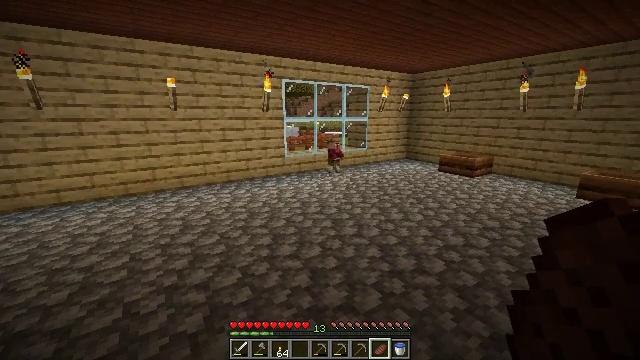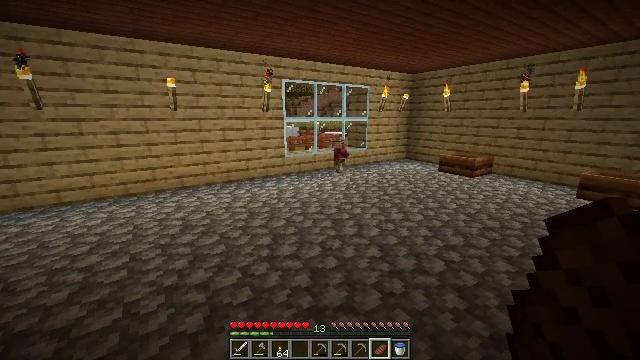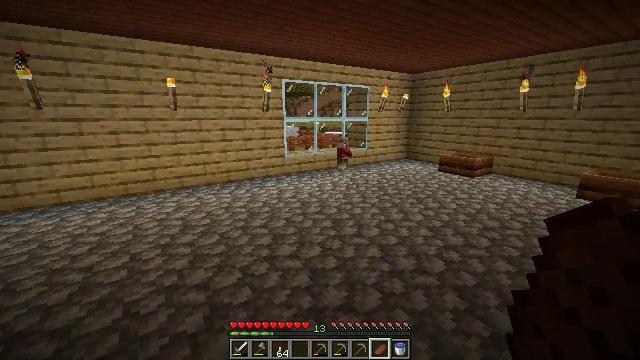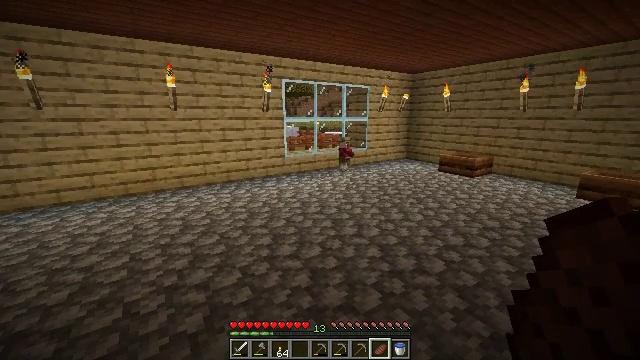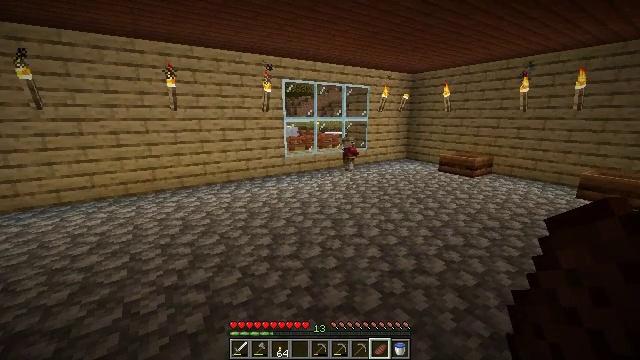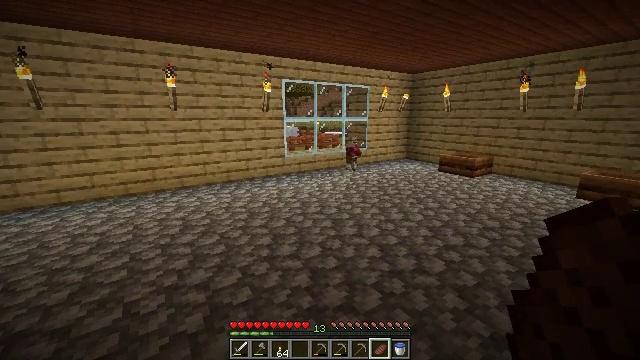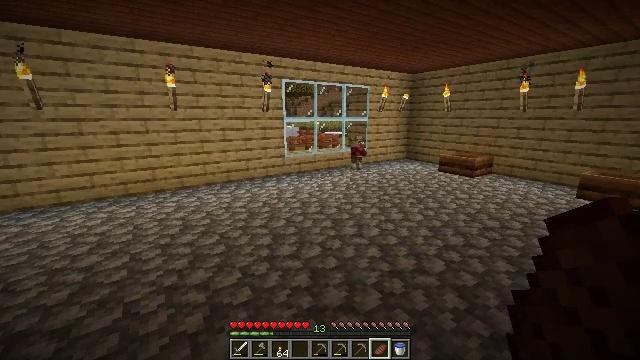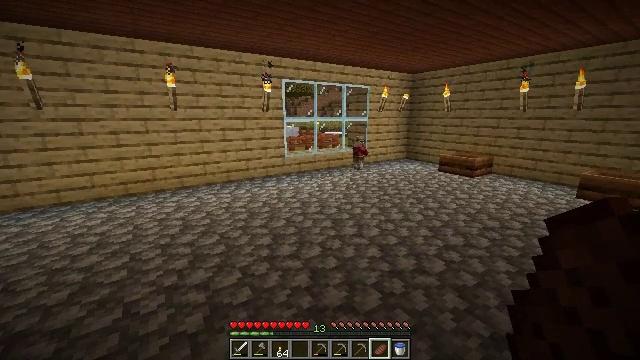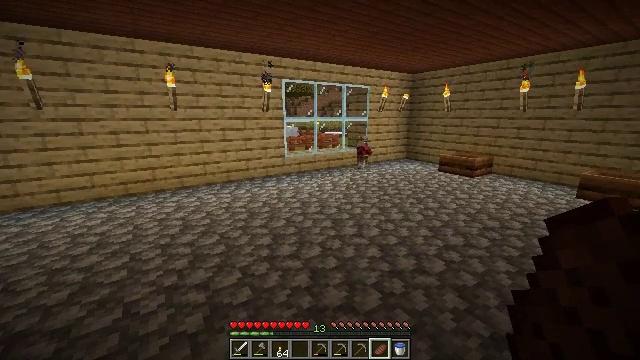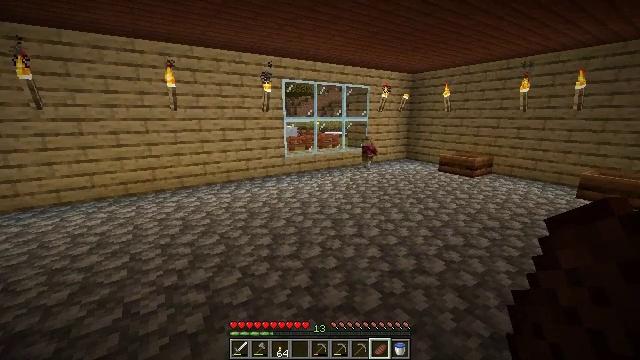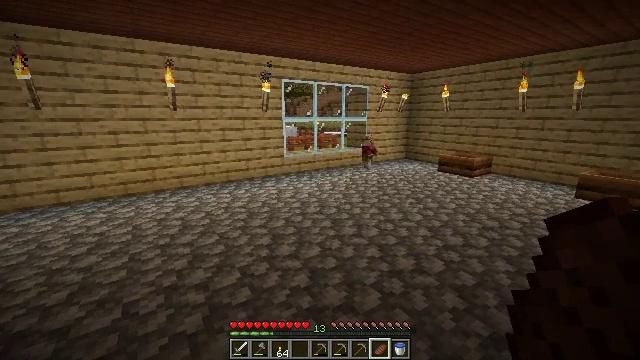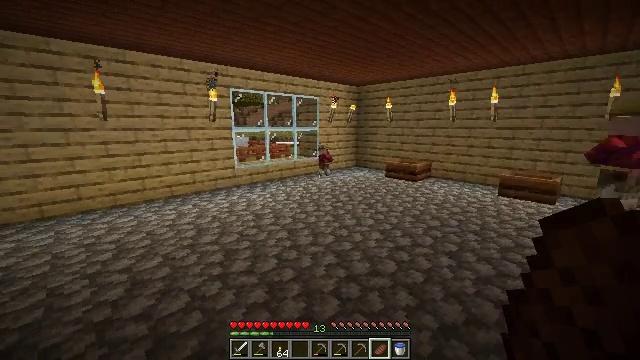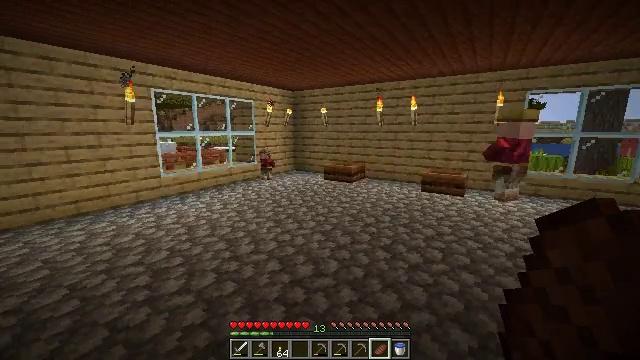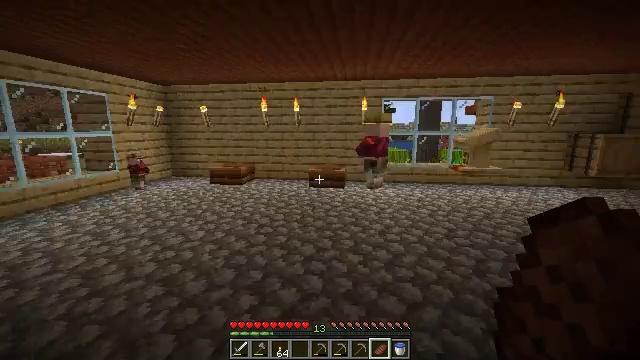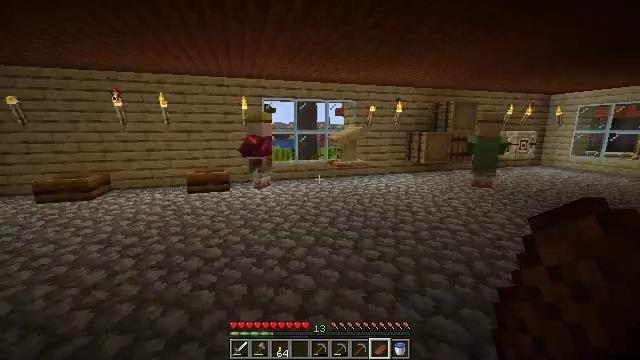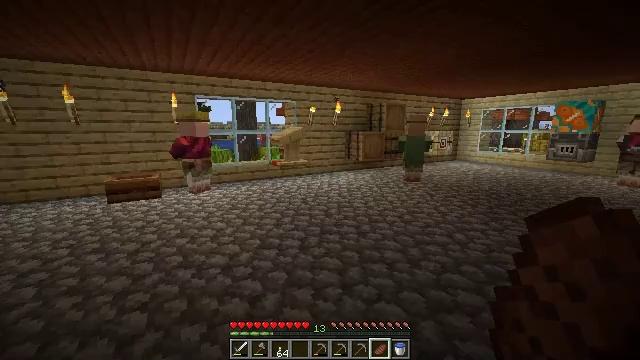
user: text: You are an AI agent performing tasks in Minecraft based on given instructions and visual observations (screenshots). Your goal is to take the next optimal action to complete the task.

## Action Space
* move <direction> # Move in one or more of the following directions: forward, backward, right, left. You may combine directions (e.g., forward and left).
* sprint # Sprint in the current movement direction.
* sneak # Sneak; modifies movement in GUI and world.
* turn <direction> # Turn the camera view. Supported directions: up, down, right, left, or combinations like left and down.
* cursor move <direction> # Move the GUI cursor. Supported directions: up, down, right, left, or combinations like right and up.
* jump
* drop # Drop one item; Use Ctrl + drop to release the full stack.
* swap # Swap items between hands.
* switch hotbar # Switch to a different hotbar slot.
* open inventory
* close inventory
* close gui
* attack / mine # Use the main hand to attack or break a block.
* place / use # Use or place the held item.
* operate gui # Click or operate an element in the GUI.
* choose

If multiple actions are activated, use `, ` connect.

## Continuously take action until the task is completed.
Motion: motion action
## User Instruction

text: Attack the cobblestone slab to gather it.
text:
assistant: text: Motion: no_op
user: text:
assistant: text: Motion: no_op
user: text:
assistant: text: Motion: no_op
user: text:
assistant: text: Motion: no_op
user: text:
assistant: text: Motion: no_op
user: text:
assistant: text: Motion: no_op
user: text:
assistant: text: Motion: no_op
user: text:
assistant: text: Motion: no_op
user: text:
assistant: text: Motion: no_op
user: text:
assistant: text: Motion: no_op
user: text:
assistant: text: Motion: turn right and up
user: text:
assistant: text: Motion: turn right
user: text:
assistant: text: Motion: turn right
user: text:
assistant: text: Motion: turn right
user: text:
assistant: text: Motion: turn right
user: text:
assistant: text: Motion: turn right
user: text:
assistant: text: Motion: turn right
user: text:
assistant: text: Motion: no_op
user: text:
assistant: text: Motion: turn right
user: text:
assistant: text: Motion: turn right
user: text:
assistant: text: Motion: turn right
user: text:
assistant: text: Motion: no_op
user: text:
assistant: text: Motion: no_op
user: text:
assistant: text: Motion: turn right and up
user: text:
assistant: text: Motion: no_op
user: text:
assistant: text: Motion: no_op
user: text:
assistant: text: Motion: no_op
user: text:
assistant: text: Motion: no_op
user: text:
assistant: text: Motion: no_op
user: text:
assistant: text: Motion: no_op